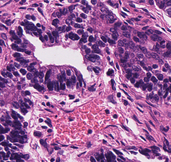
Tumor epithelial tissue: yes
Tumor-associated stroma tissue: yes
Normal tissue: no